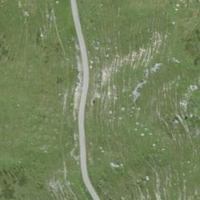
EUNIS habitat code: 23
Species observed at this site:
Montifringilla nivalis
Monticola saxatilis